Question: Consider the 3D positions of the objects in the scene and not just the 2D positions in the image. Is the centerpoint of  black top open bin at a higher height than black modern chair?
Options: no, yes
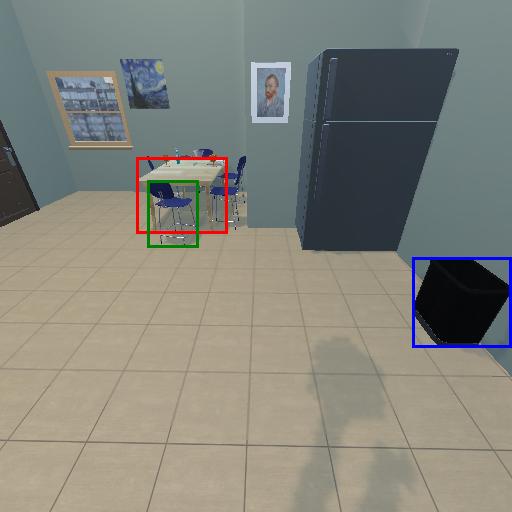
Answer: no